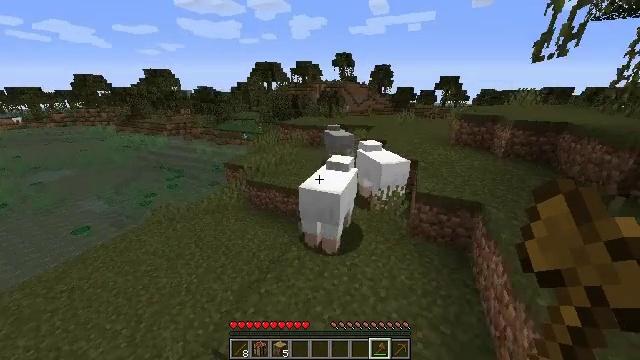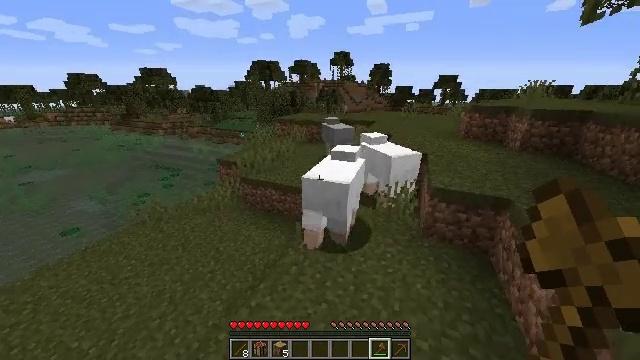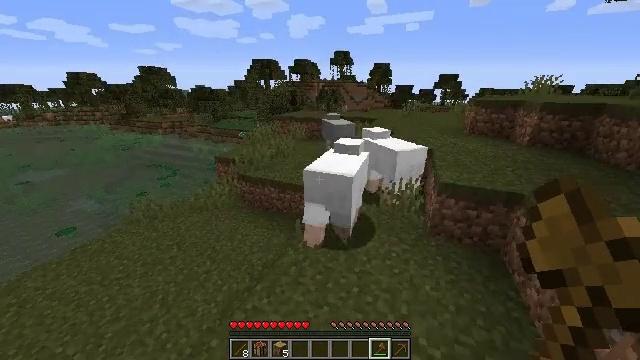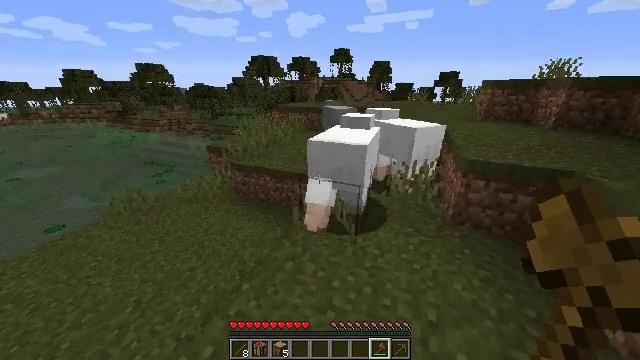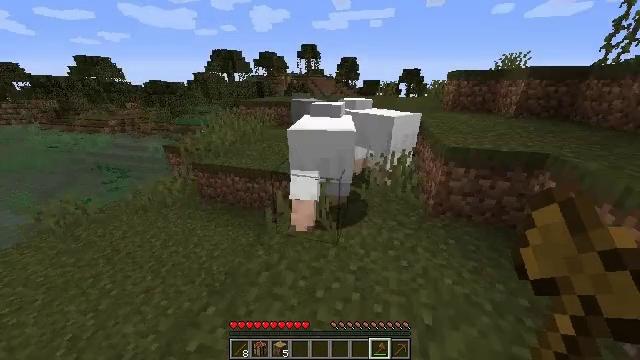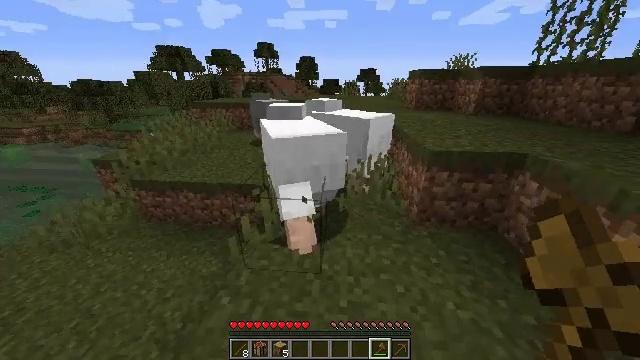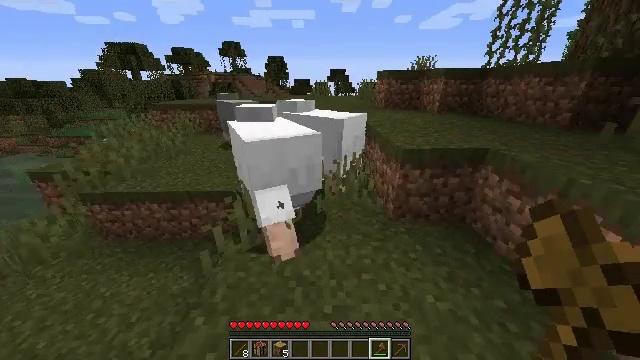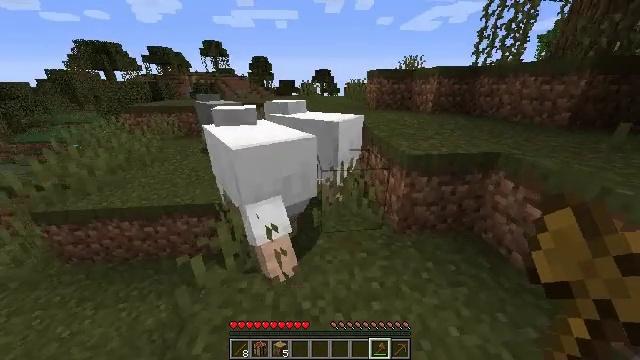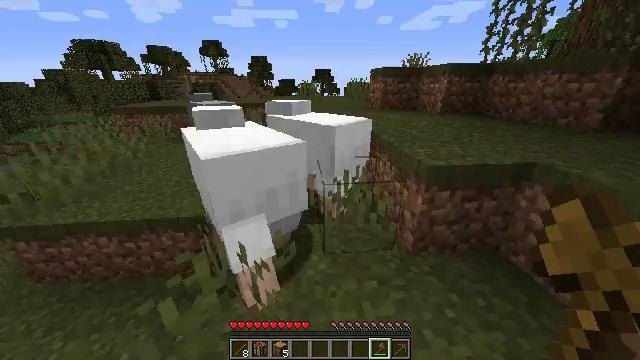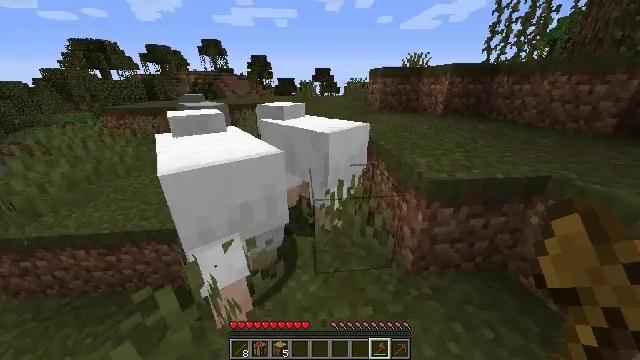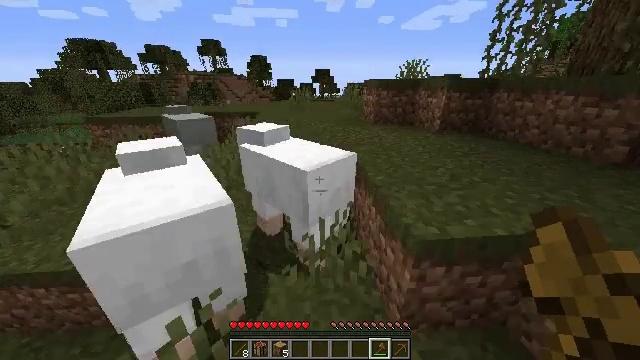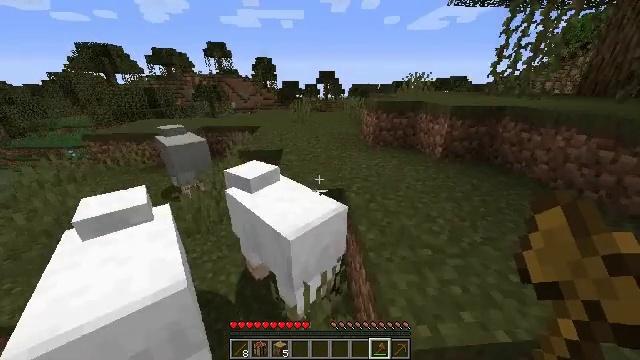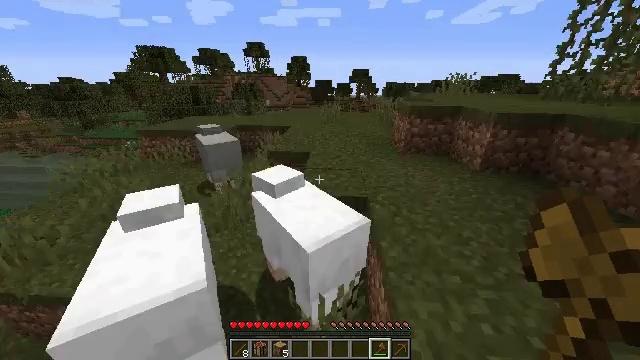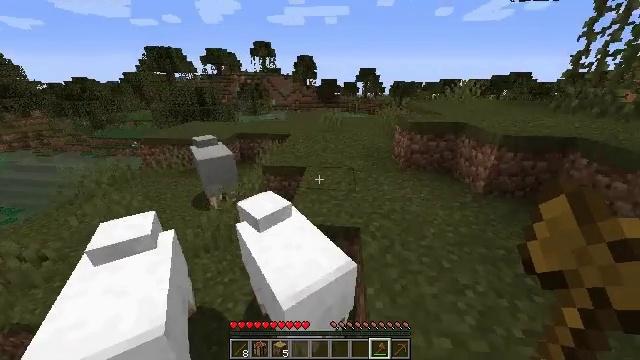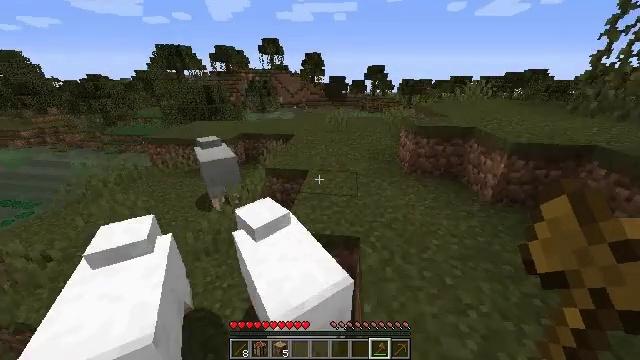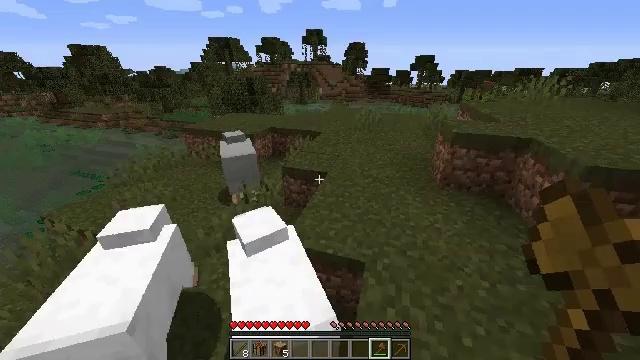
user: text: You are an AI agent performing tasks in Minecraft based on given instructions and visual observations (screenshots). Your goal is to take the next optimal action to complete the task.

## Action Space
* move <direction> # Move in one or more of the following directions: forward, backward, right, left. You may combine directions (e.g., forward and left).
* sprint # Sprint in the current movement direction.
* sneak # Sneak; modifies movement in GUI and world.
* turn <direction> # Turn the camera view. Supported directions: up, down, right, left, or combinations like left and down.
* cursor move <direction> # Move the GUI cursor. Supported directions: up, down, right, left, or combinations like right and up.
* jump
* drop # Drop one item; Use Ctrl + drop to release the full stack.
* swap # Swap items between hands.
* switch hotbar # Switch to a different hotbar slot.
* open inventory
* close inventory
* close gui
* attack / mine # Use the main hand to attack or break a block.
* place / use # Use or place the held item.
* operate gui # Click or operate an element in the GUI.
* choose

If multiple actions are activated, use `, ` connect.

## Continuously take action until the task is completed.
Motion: motion action
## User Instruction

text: Break the block to gather lily of the valley.
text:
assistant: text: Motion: move forward
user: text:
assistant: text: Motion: move forward
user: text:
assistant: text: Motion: move forward
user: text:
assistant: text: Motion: move forward, turn right
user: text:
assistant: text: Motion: move forward, turn right
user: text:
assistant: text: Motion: move forward, turn right
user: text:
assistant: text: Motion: move forward, turn right
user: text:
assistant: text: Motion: move forward and move right
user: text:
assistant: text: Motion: move forward and move right
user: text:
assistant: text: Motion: move forward and move right, jump
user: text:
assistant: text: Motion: move forward and move right, turn left, jump
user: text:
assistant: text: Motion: move forward and move right, turn left, jump
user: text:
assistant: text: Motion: move forward and move right, turn left, jump
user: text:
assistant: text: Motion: move forward and move right, turn left
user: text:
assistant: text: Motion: move forward and move right, turn left and down
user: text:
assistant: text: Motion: move forward, turn left
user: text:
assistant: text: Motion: move forward, turn left and down
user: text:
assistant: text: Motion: move forward, turn left
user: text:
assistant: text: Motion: move forward, turn left
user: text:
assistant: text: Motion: move forward
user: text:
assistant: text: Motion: move forward, turn left
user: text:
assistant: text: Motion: move forward, turn left and down
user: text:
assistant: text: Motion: move forward
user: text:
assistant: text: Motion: move forward
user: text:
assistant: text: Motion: move forward, jump
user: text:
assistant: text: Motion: move forward, jump
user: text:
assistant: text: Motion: move forward, turn down, jump
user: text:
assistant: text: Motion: move forward and move right, turn left and down, jump
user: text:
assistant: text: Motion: move forward and move right, turn left and down
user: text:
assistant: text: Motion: move forward and move right, turn left and down